Interaction volume radius: 5 \u00c5
Interaction volume height: 50 \u00c5
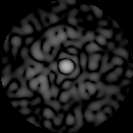
Disorder parameter: 0.8239